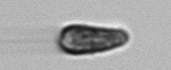
Label: Pseudochattonella_farcimen